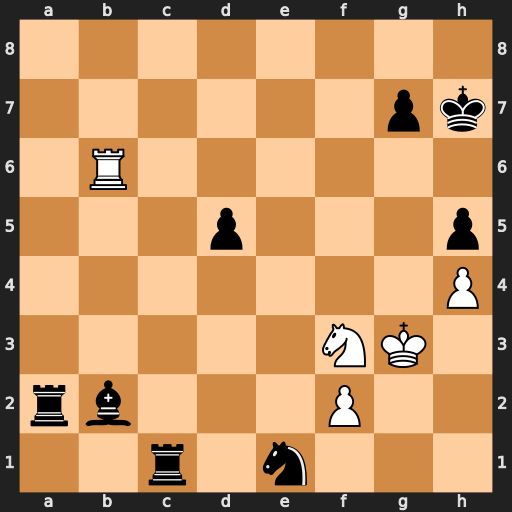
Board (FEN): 8/6pk/1R6/3p3p/7P/5NK1/rb3P2/2r1n3
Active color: w
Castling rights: -
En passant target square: -
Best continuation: Ng5+ Kh8 Rb8+ Rc8 Rxc8#